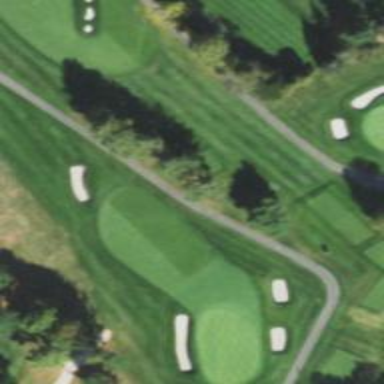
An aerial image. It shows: Grassy area designated as golf fairway.